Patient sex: F
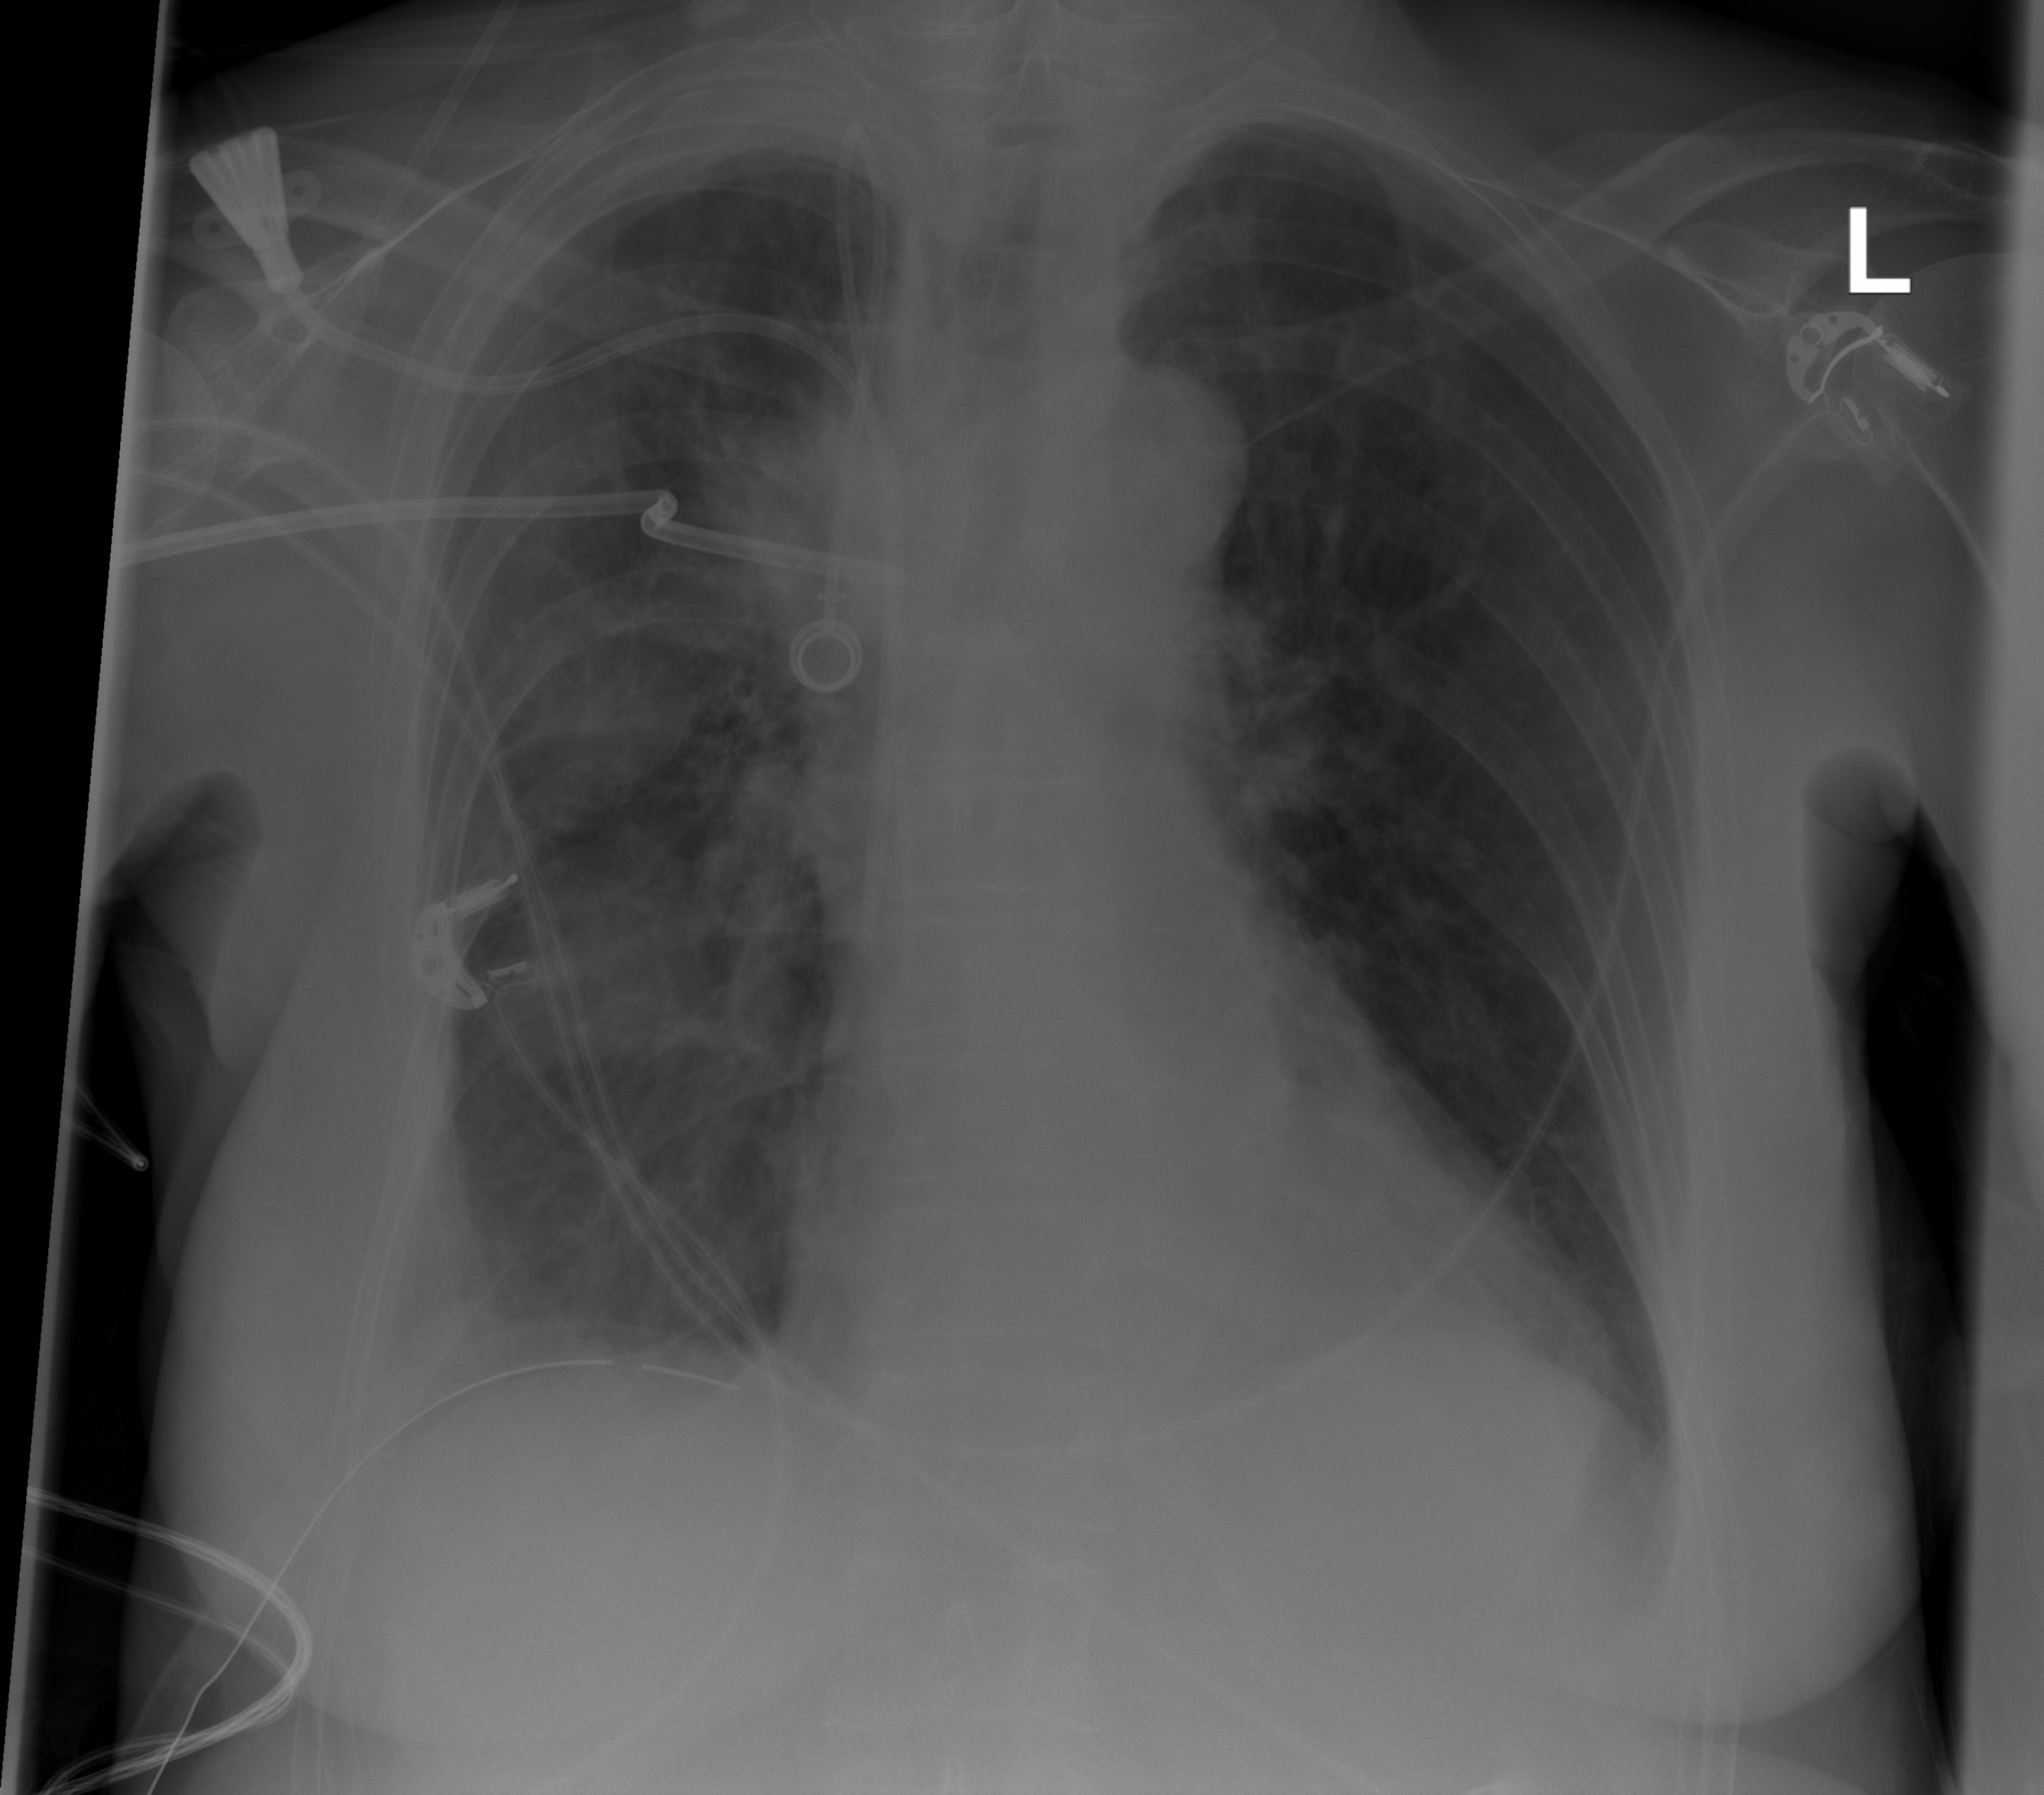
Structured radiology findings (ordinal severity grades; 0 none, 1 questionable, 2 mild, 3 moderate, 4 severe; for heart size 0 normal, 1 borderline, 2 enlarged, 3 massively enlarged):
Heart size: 0
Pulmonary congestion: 2
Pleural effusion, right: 2
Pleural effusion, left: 0
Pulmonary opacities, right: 2
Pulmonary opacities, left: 0
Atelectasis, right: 3
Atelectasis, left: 2